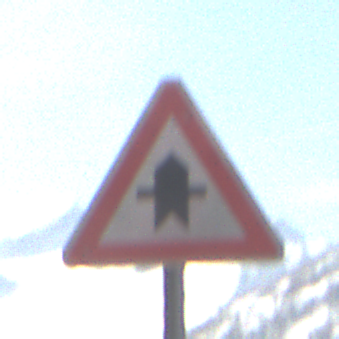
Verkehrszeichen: Vorfahrt
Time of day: Midday
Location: Outdoor (Nature)
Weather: PartlyCloudy
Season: NotSpecified
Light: Natural